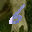
Label: 6